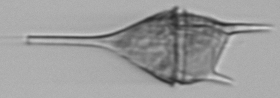
Label: Tripos_lineatus